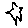
Label: star